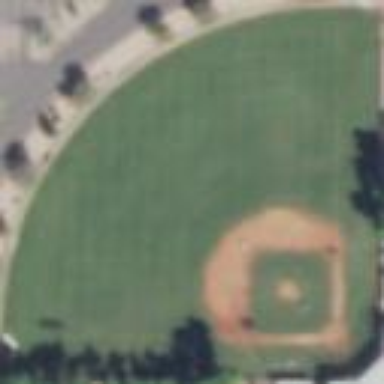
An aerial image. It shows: Baseball pitch for leisure and sports activities.